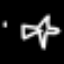
Label: airplane